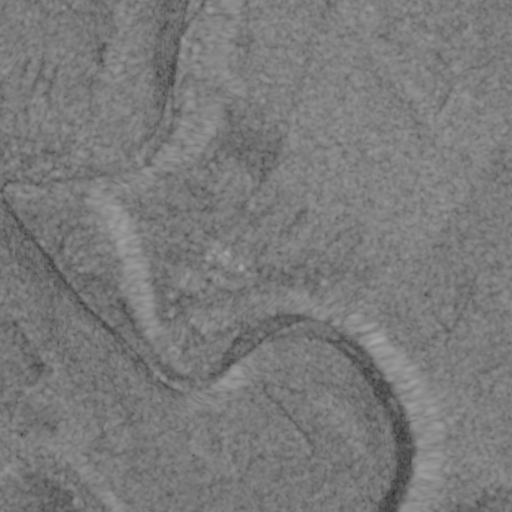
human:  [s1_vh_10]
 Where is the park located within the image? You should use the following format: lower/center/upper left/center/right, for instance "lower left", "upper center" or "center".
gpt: The park is located in the center of the image.
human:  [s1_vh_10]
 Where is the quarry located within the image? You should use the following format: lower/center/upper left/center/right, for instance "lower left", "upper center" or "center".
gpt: The quarry is located in the upper center of the image.
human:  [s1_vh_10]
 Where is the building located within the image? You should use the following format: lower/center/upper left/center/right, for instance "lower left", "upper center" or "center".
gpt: There is no building in the image.

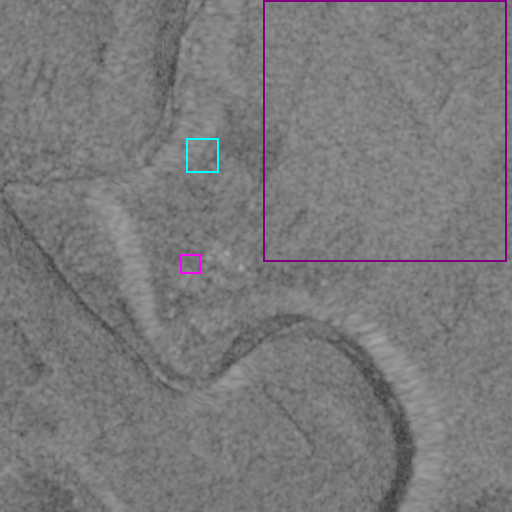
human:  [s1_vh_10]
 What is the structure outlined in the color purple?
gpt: The structure outlined in purple is a crop field.
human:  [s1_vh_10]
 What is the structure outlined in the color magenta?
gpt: The structure outlined in magenta is a park.
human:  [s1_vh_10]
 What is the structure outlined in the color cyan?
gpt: The structure outlined in cyan is a quarry.
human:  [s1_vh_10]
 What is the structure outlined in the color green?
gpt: There is no green outline.